Question: I have to arrange table cells as shown in the image below, I am using bootstrap, and I have adjusted it using colspan. but it not works as like in the image.

I have fiddeled <URL>
'''
<table class="table table-bordered table-responsive">
<thead></thead>
<tfoot></tfoot>
<tbody>
<tr>
<td rowspan="4">a</td>
<td rowspan="2" colspan="2">aaa</td>
</tr>
<tr>
<td>asas</td>
<td>asas</td>
</tr>
<tr>
<td>asas</td>
<td>asas</td>
</tr>
<tr>
<td>asas</td>
<td>asas</td>
</tr>
</tbody>
'''
How can I get the table as shown in the image.
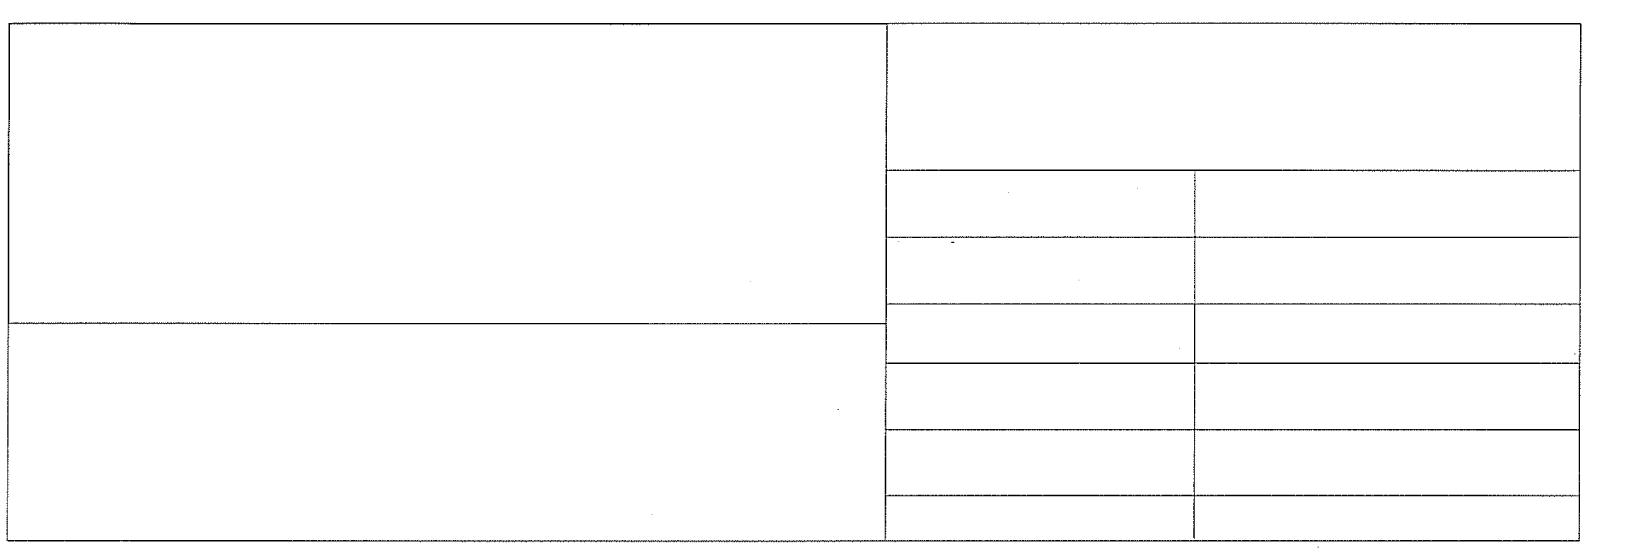
Answer: I use <URL> to generate the table:
'''
<table border="1" width="500">
<tr>
<td rowspan="3">1</td>
<td colspan="2">2</td>
</tr>
<tr>
<td>3</td>
<td>4</td>
</tr>
<tr>
<td>5</td>
<td>6</td>
</tr>
<tr>
<td rowspan="4">7</td>
<td>8</td>
<td>9</td>
</tr>
<tr>
<td>10</td>
<td>11</td>
</tr>
<tr>
<td>12</td>
<td>13</td>
</tr>
<tr>
<td>14</td>
<td>15</td>
</tr>
</table>
'''